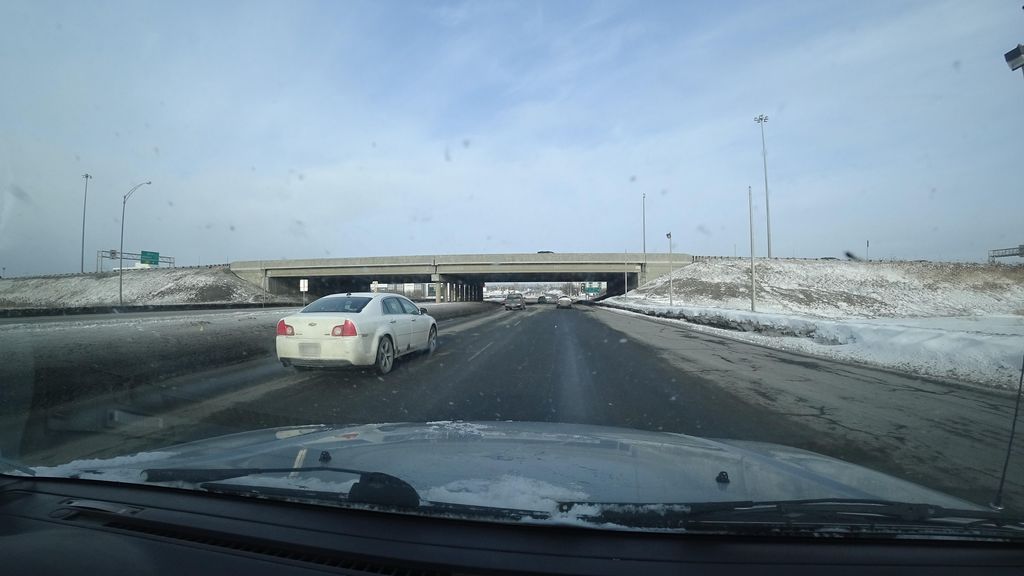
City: quebec_city